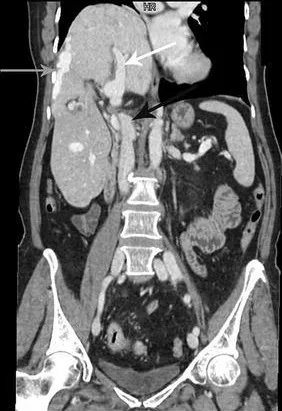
White arrow right portal branch, black arrow inferior vena cava, gray arrow hepatic shunt.
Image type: radiology (ct)